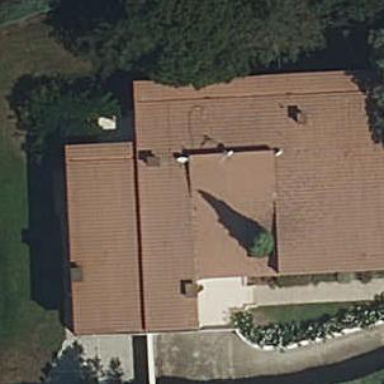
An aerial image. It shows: Simple house.